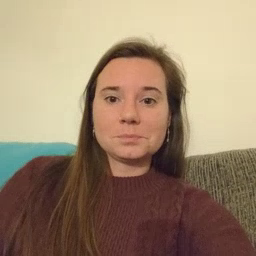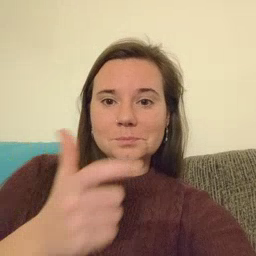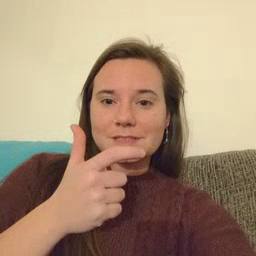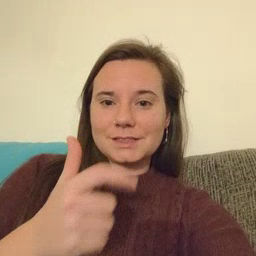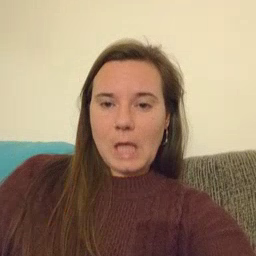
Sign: pizza